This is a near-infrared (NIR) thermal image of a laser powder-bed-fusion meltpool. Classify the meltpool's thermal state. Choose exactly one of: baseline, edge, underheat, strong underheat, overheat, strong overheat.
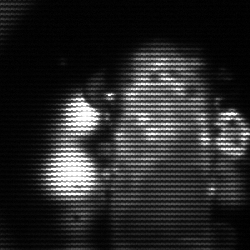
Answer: strong underheat